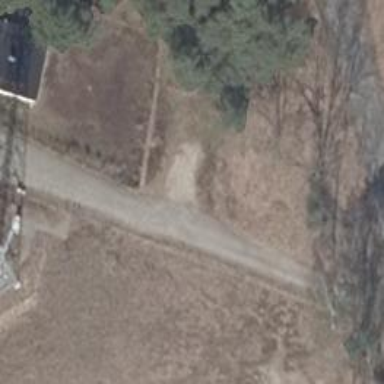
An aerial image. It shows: Driveway.